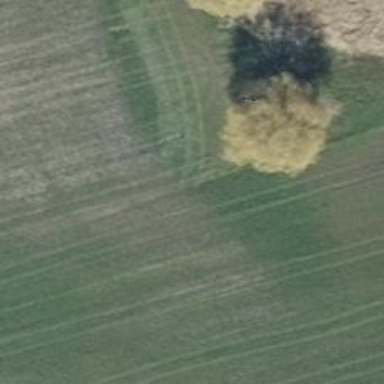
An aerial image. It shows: Semi-evergreen broadleaved tree.